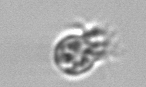
Label: Ciliophora